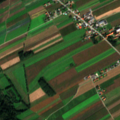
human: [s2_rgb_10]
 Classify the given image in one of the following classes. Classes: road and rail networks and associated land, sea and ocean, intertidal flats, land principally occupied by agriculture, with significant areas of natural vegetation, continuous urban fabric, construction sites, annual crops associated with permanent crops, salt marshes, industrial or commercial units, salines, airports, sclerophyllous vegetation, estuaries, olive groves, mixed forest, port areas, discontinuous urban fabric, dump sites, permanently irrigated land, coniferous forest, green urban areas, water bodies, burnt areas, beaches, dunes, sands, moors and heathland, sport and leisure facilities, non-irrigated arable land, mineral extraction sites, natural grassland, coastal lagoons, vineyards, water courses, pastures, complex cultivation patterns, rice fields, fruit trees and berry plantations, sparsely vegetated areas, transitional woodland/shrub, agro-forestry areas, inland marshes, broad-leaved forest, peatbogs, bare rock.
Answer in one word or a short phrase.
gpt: discontinuous urban fabric, non-irrigated arable land, land principally occupied by agriculture, with significant areas of natural vegetation, coniferous forest